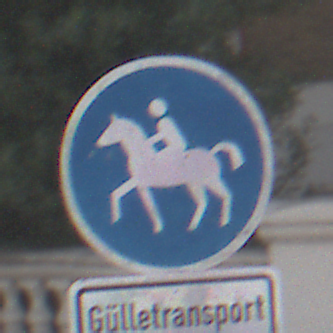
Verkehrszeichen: Reitweg
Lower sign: BesondereFahrzeugeUndTransportgueter12
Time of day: MorningAfternoon
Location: Outdoor (Urban)
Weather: PartlyCloudy
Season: NotSpecified
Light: Natural